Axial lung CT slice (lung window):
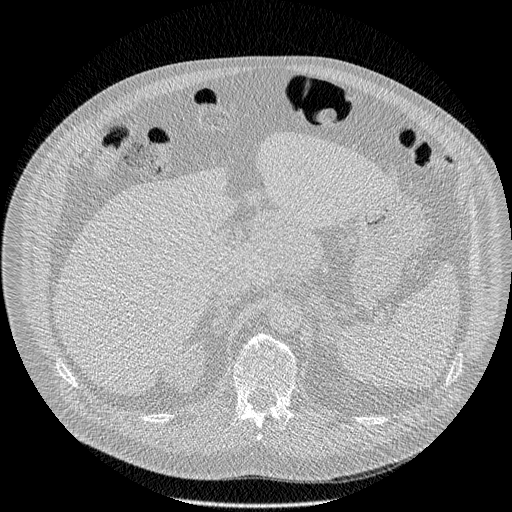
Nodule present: no